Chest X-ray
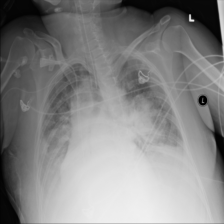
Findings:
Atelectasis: negative
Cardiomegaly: negative
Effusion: negative
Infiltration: negative
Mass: negative
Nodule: negative
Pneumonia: negative
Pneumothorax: negative
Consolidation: negative
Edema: negative
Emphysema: negative
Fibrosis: negative
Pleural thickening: negative
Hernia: negative